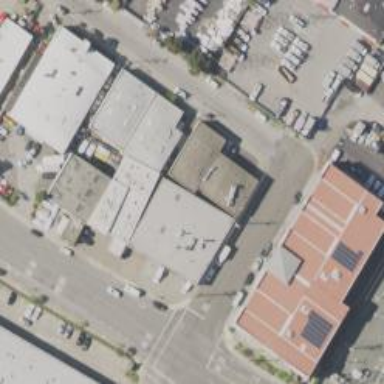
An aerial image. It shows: Building with flat roof used as storage rental shop.